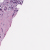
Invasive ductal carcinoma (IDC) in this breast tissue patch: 1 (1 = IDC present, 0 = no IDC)